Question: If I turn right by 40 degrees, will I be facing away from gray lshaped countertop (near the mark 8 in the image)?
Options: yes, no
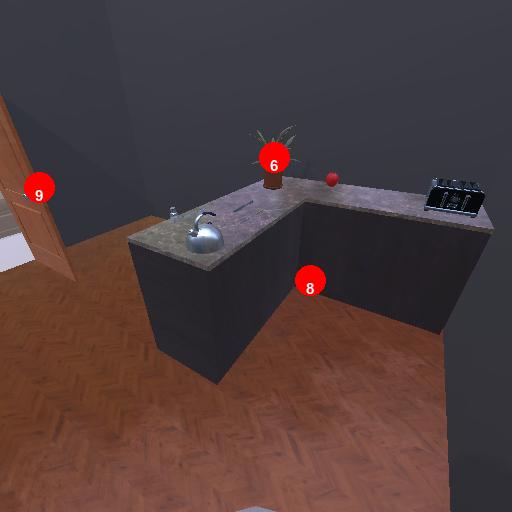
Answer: yes